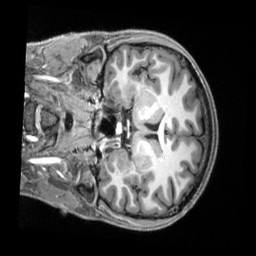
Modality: T1w
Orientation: coronal
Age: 24
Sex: male
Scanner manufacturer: siemens
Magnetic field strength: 3 T
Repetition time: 2.3 s
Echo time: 0.00229 s